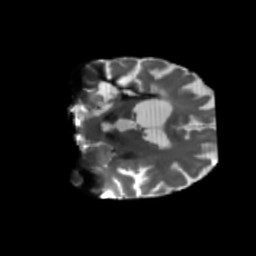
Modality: T2w
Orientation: coronal
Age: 67
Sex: female
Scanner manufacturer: siemens
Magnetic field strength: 3 T
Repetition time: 5.25 s
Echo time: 0.08 s